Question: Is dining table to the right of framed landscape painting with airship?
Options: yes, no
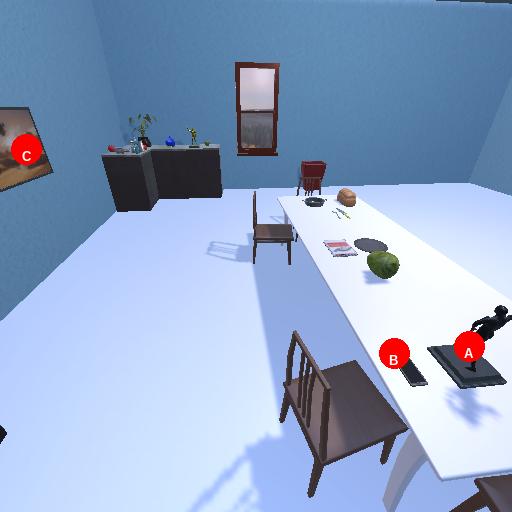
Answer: yes